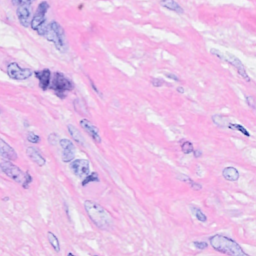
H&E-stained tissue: Breast